Question: I am reading file using 'Apache POI'. I am able to fetch the result and entities count successfully. but I want to get my result in , so that I can use this JSON data to make 'google graph' or any 'graph API'. I am new to java, how can I do that? Any help will be appreciated.
My code details are below.
'''
package com.amiku.Excel;
import java.io.File;
import java.io.FileInputStream;
import java.io.IOException;
import java.util.*;
import org.apache.poi.hssf.usermodel.HSSFSheet;
import org.apache.poi.hssf.usermodel.HSSFWorkbook;
import org.apache.poi.ss.usermodel.Cell;
import org.apache.poi.ss.usermodel.FormulaEvaluator;
import org.apache.poi.ss.usermodel.Row;
import org.apache.poi.xssf.usermodel.XSSFSheet;
import org.apache.poi.xssf.usermodel.XSSFWorkbook;
public class ExcelReader
{
public static void main(String[] args) throws IOException{
{
FileInputStream fis = new FileInputStream(new File("C:\Users\amiku\eclipse-workspace\Amiku\cloudstreams-connectors-downloads.xlsx"));
//create workInstance that refers to .xlsx file
XSSFWorkbook wb = new XSSFWorkbook(fis);
//create a sheet object to retrive the sheet
XSSFSheet sheet = wb.getSheetAt(0);
//that is for evalute the cell type
FormulaEvaluator formulaEvaluator = wb.getCreationHelper().createFormulaEvaluator();
Map<String, Integer> Details = new HashMap<String,Integer>();
int i=0;
List<String> l = new ArrayList<String>();
for (Row row : sheet)
{
for (Cell cell : row) {
l.add(cell.getStringCellValue());
/*HashMap map = new HashMap();
map.put(cell.getStringCellValue());*/
}
/*switch(formulaEvaluator.evaluateInCell(cell).getCellType())
{*/
/*//if cell has a numeric format
case Cell.CELL_TYPE_NUMERIC:
System.out.print(cell.getNumericCellValue() + " ");
break;
// if cell has a string format
case Cell.CELL_TYPE_STRING:
System.out.print(cell.getStringCellValue() + " ");
break;
}*/
i++;
System.out.println();
}
for (int j = 0; j < l.size(); j++) {
if (j % 2 == 1) {
String var = l.get(j);
if (Details.containsKey(var)) {
Details.put(var, Details.get(var) + 1);
} else {
Details.put(var, 1);
}
}
}
Iterator it = Details.entrySet().iterator();
while (it.hasNext()) {
Map.Entry pair = (Map.Entry) it.next();
System.out.println(pair.getKey() + " = " + pair.getValue());
it.remove(); // avoids a ConcurrentModificationException
}
}
}
}
'''
my result image of this code is here.

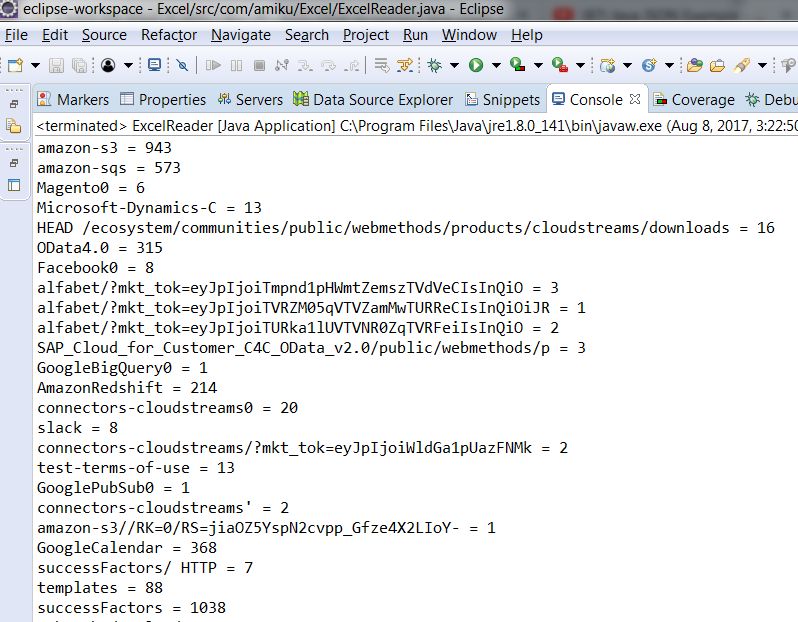
Answer: you can create a expandible object and add key value pair to this object ,once all of your javacode output is set into this object,
simply serialize this object to json using one of the speficied library.